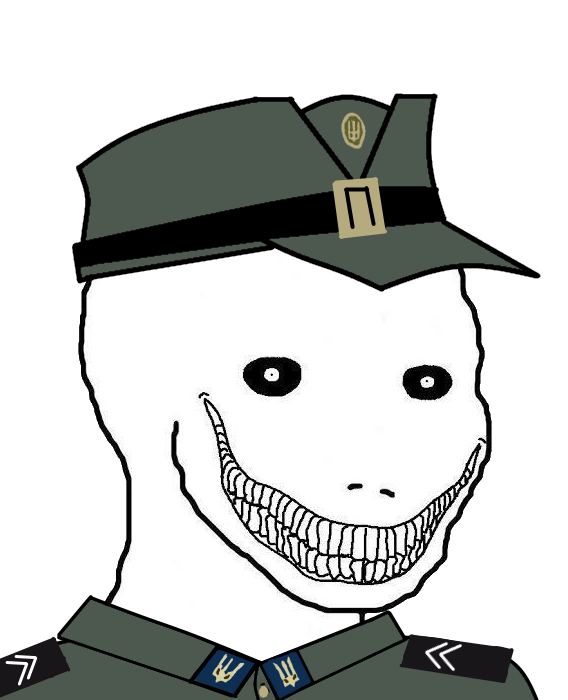
Label: 5_Oomer